Question: I'm trying to replicate <URL> using a topojson file of mexican municipalties and coloring it using a .tsv with matching id values to the polygons.
So far I've been able to show the map and its polygons but I can't to get to actually color it based on the values from the .tsv file.

I suspect the problem is in this function as I'm not entirely sure where its calling the .tsv inside the function
'''
queue()
.defer(d3.json, "mx5.topojson")
.defer(d3.tsv, "Cosecha.tsv", function(d) { rateById.set(d.id, +d.rate); })
.await(ready);
function ready(error, mx5) {
svg.append("g")
.attr("class", "mx4")
.selectAll("path")
.data(topojson.feature(mx5, mx5.objects.mx4).features)
.enter().append("path")
.attr("class", function(d) { return quantize(rateById.get(d.id)); })
.attr("d", path);
svg.append("path")
.datum(topojson.mesh(mx5, mx5.objects.Estados, function(a, b) { return a !== b; }))
.attr("class", "Estados")
.attr("d", path);
}
'''
Here is a link to my <URL>
Any help will be greatly appreciated
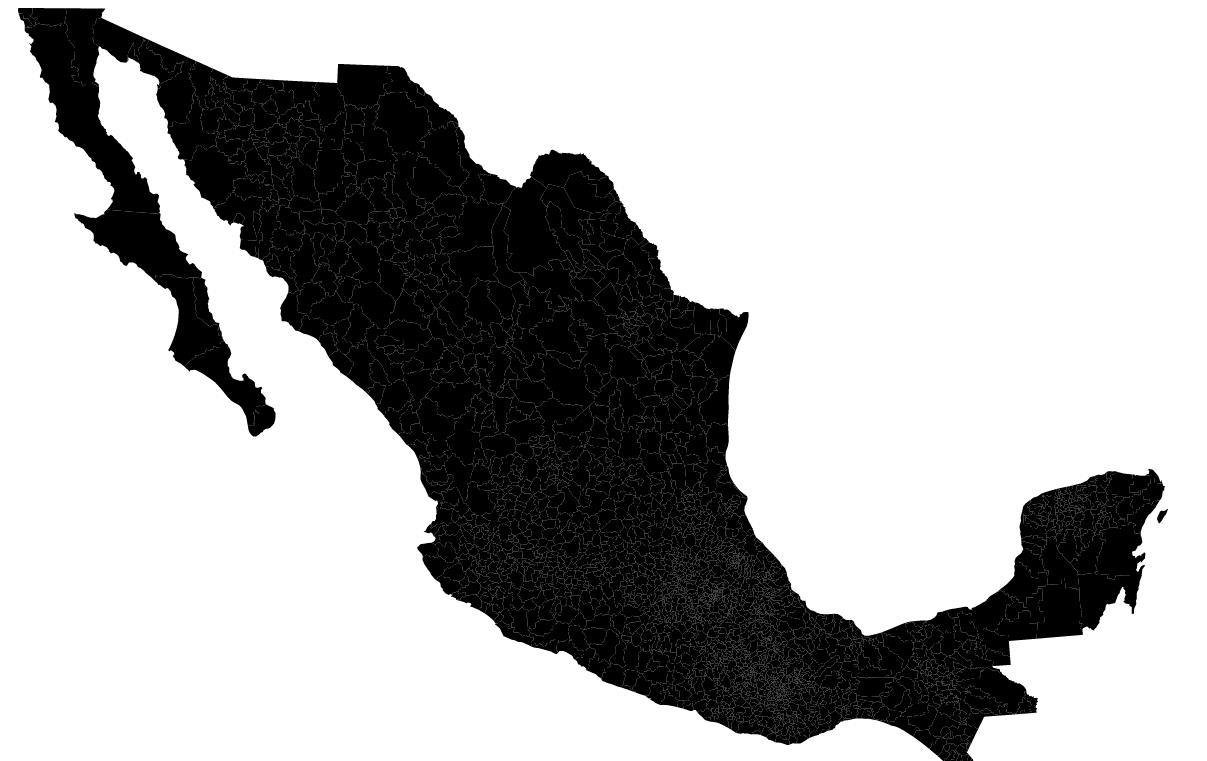
Answer: Your code expects counties to be indexed by prop 'id', e.g. 'rateById.set(d.id, +d.rate)'.
However, your tsv calls them '"Mun"', as in
'''
"Mun" "rate"
"01001" 350058.5
"01002" 224305
"01003" 132115
'''
So change 'd.id' to 'd.Mun' (in 2 places), or rename '"Mun"'